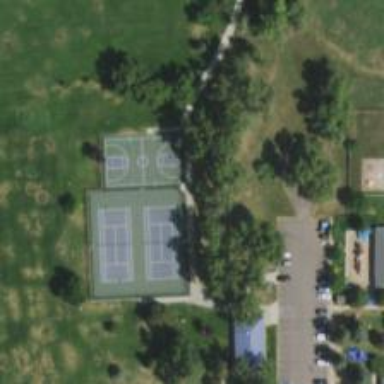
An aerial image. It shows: Tennis court in leisure pitch.